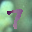
Label: 7